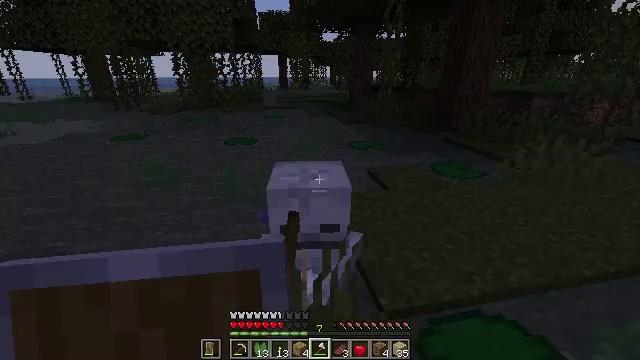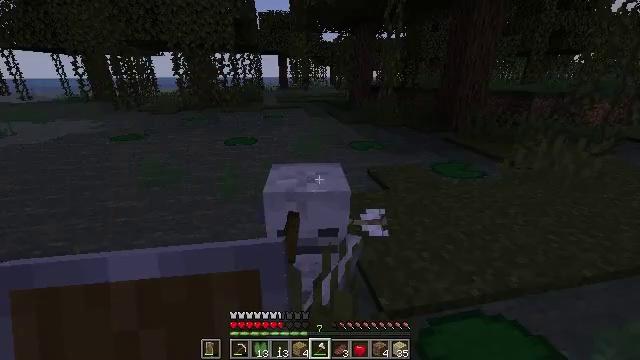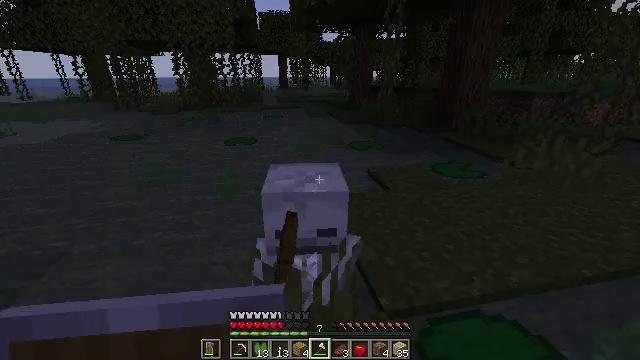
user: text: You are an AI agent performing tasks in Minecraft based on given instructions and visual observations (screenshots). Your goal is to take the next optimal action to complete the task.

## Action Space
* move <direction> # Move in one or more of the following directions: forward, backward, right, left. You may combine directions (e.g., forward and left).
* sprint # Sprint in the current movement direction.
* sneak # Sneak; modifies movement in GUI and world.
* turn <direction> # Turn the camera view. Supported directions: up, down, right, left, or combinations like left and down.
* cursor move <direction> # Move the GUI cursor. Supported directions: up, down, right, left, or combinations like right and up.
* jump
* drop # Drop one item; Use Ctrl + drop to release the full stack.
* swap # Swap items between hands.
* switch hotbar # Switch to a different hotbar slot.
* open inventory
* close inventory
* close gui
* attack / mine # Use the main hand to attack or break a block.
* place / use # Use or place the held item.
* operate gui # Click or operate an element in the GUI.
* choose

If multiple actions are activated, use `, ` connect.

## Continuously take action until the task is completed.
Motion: motion action
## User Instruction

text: Fight a skeleton.
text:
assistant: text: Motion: no_op
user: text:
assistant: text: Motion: no_op
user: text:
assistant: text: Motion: no_op